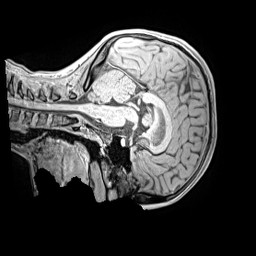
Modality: MP2RAGE
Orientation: sagittal
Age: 11
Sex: female
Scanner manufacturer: siemens
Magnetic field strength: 3 T
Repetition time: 4 s
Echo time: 0.00299 s